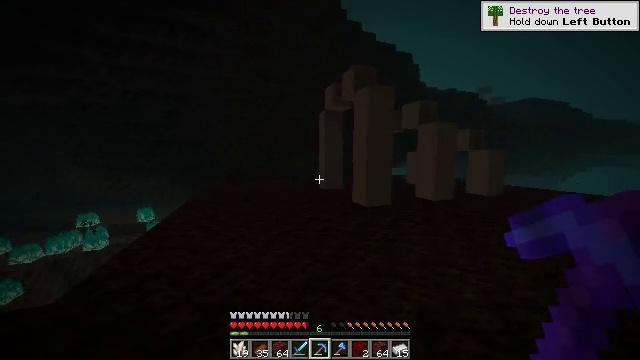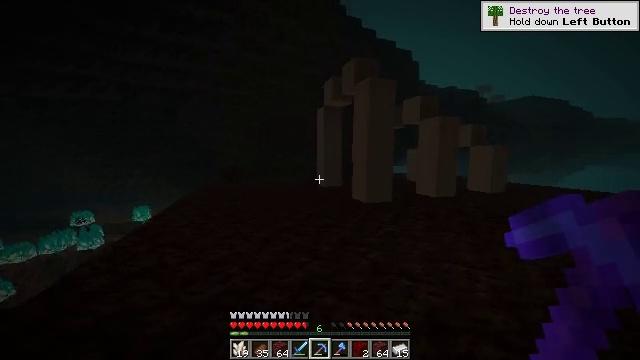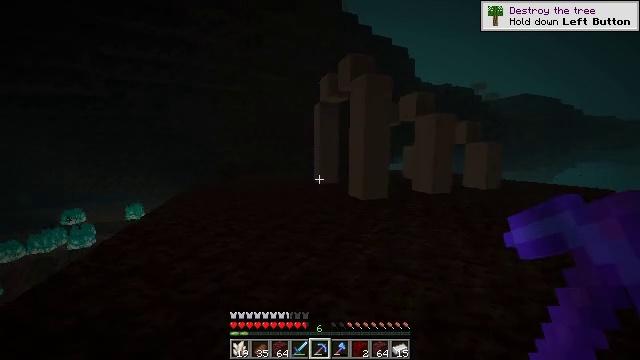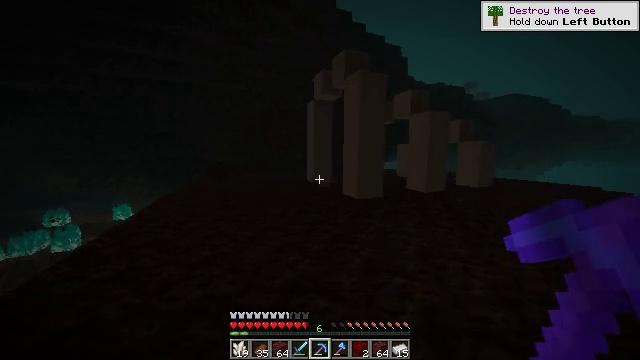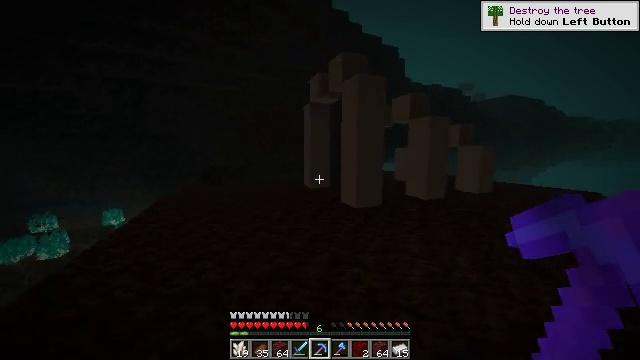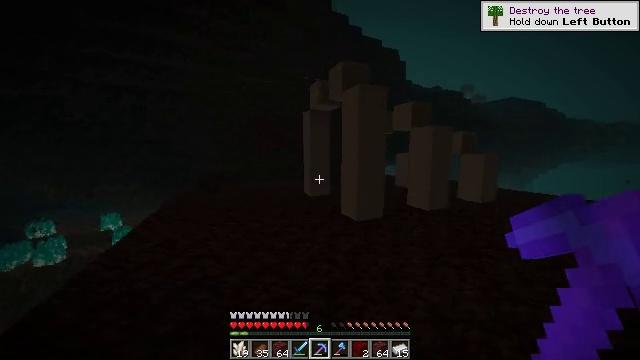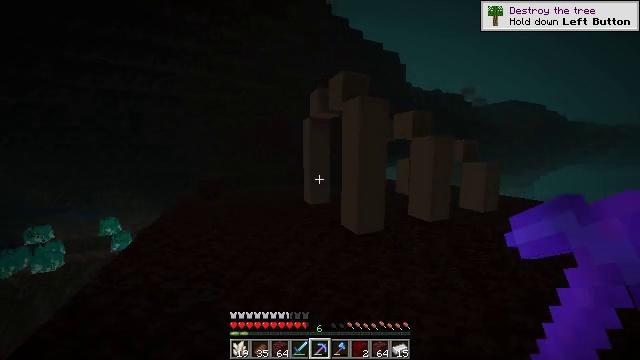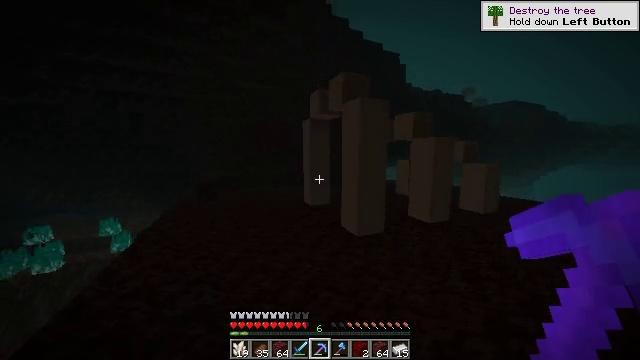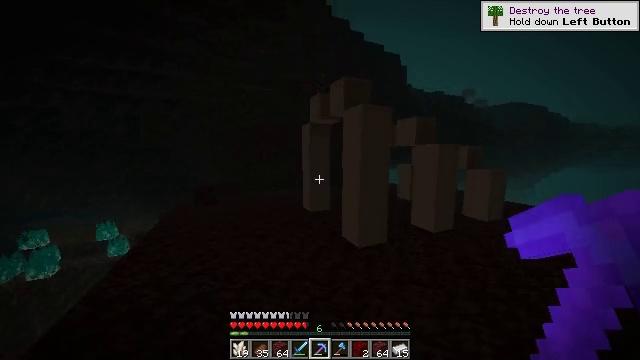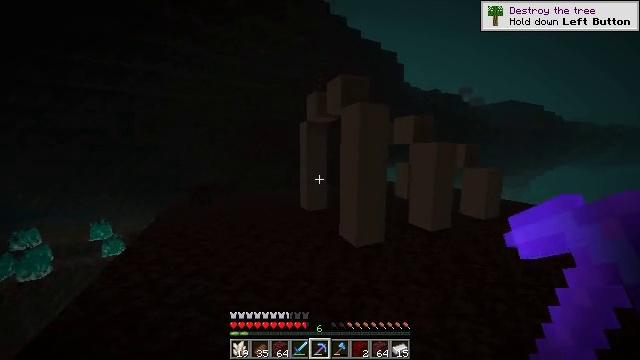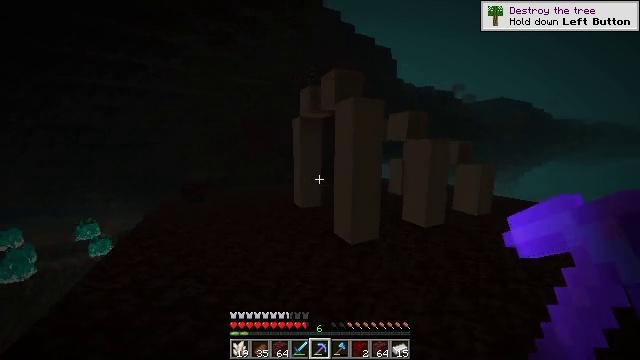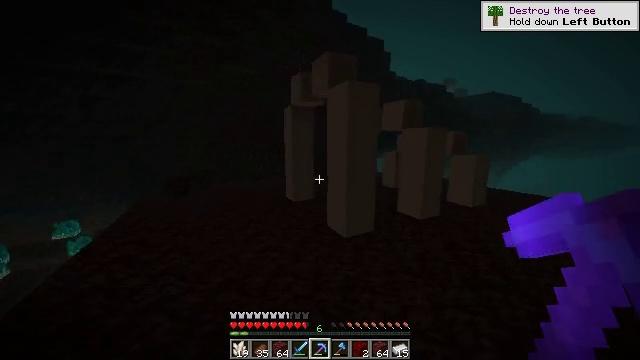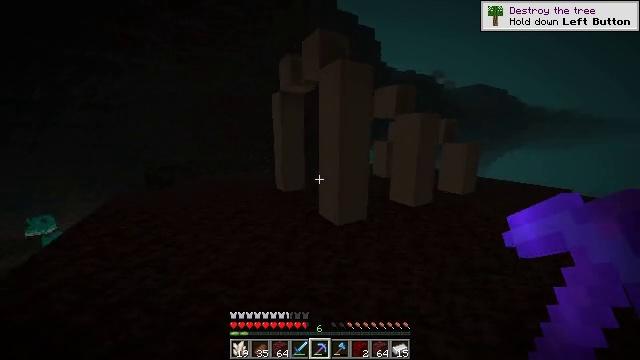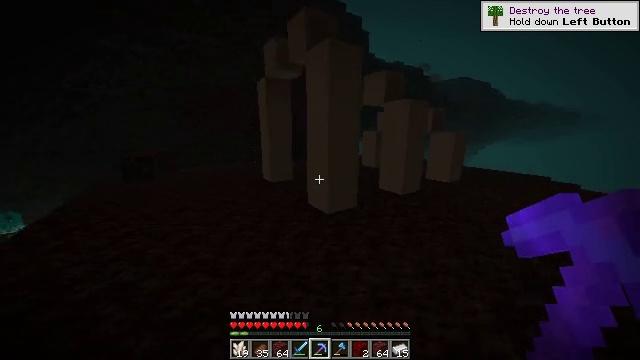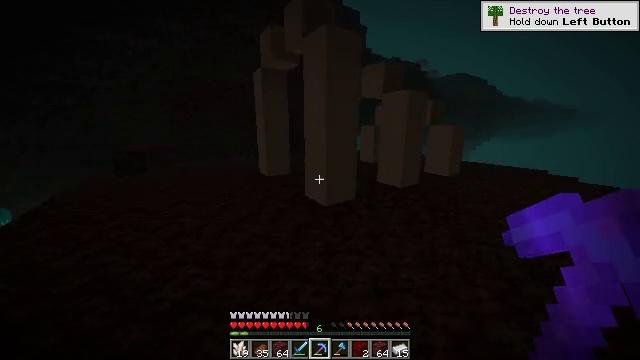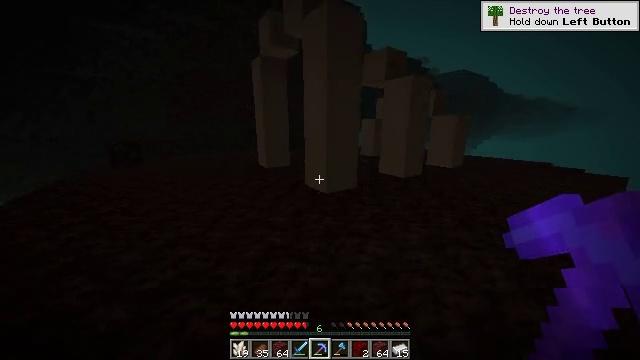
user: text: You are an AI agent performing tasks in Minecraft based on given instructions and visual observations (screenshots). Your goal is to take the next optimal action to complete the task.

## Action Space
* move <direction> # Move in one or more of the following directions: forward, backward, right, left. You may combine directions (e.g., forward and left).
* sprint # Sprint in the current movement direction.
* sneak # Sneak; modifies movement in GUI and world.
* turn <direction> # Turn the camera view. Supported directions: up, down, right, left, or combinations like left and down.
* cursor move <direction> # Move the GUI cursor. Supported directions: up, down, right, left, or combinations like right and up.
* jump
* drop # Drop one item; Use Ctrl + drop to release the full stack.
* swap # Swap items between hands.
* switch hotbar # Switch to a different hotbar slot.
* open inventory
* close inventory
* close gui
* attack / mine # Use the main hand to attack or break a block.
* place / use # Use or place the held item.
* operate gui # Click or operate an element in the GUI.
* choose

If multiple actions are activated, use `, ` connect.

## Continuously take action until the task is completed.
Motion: motion action
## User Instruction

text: Dig up the bone block in the desert or swamp biome.
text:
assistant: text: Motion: move forward, jump
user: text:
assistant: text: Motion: move forward, turn right, jump
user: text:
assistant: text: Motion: move forward, turn right, jump
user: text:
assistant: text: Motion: move forward, sprint, jump
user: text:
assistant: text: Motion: move forward, sprint, jump
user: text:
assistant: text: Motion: move forward, sprint, jump
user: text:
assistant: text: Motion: move forward, sprint, jump
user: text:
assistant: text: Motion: move forward, sprint, jump
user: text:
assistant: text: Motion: move forward, jump
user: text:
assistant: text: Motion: move forward, turn right, jump
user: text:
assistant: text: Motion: move forward, turn right and down, jump
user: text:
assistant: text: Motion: move forward, turn right and down, jump
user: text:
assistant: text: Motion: move forward, turn right and down, jump
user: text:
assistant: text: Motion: move forward
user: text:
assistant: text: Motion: move forward
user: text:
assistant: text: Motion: move forward
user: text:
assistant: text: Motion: move forward
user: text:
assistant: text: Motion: move forward
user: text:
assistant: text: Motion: move forward, turn right
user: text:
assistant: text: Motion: move forward, turn right
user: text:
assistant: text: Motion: move forward
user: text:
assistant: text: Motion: move forward
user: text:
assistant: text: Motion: move forward
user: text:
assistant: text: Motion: move forward, attack / mine
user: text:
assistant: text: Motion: move forward, attack / mine
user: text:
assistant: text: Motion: move forward, attack / mine
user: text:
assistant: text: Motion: move forward, attack / mine
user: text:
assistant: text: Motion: move forward, attack / mine
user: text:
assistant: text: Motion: move forward, attack / mine
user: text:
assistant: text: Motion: move forward, attack / mine